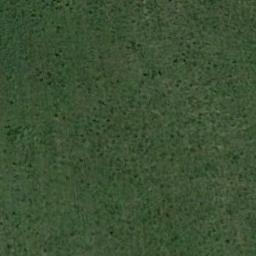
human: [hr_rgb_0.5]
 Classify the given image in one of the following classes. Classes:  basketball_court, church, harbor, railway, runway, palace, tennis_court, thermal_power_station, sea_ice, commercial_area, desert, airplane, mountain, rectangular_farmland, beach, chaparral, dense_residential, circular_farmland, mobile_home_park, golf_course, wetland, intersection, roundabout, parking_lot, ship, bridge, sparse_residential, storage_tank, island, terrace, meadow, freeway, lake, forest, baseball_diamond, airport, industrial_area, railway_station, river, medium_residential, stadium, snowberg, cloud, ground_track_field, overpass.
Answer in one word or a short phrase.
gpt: meadow